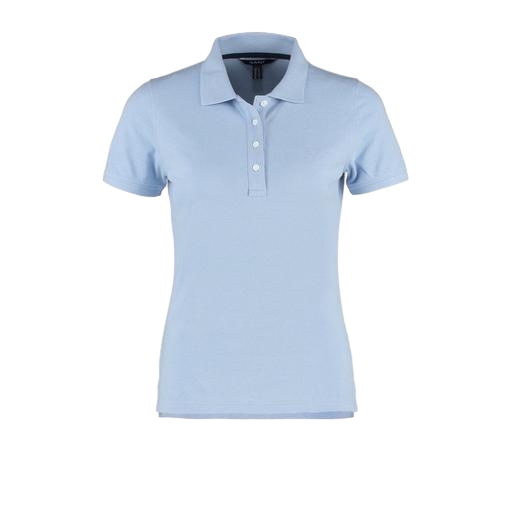
blue skinny-fit stretch polo shirt, blue skinny-fit polo shirt, skinny-fit polo shirt, white background